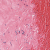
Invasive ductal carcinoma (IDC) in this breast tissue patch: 0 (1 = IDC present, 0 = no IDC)